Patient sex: F
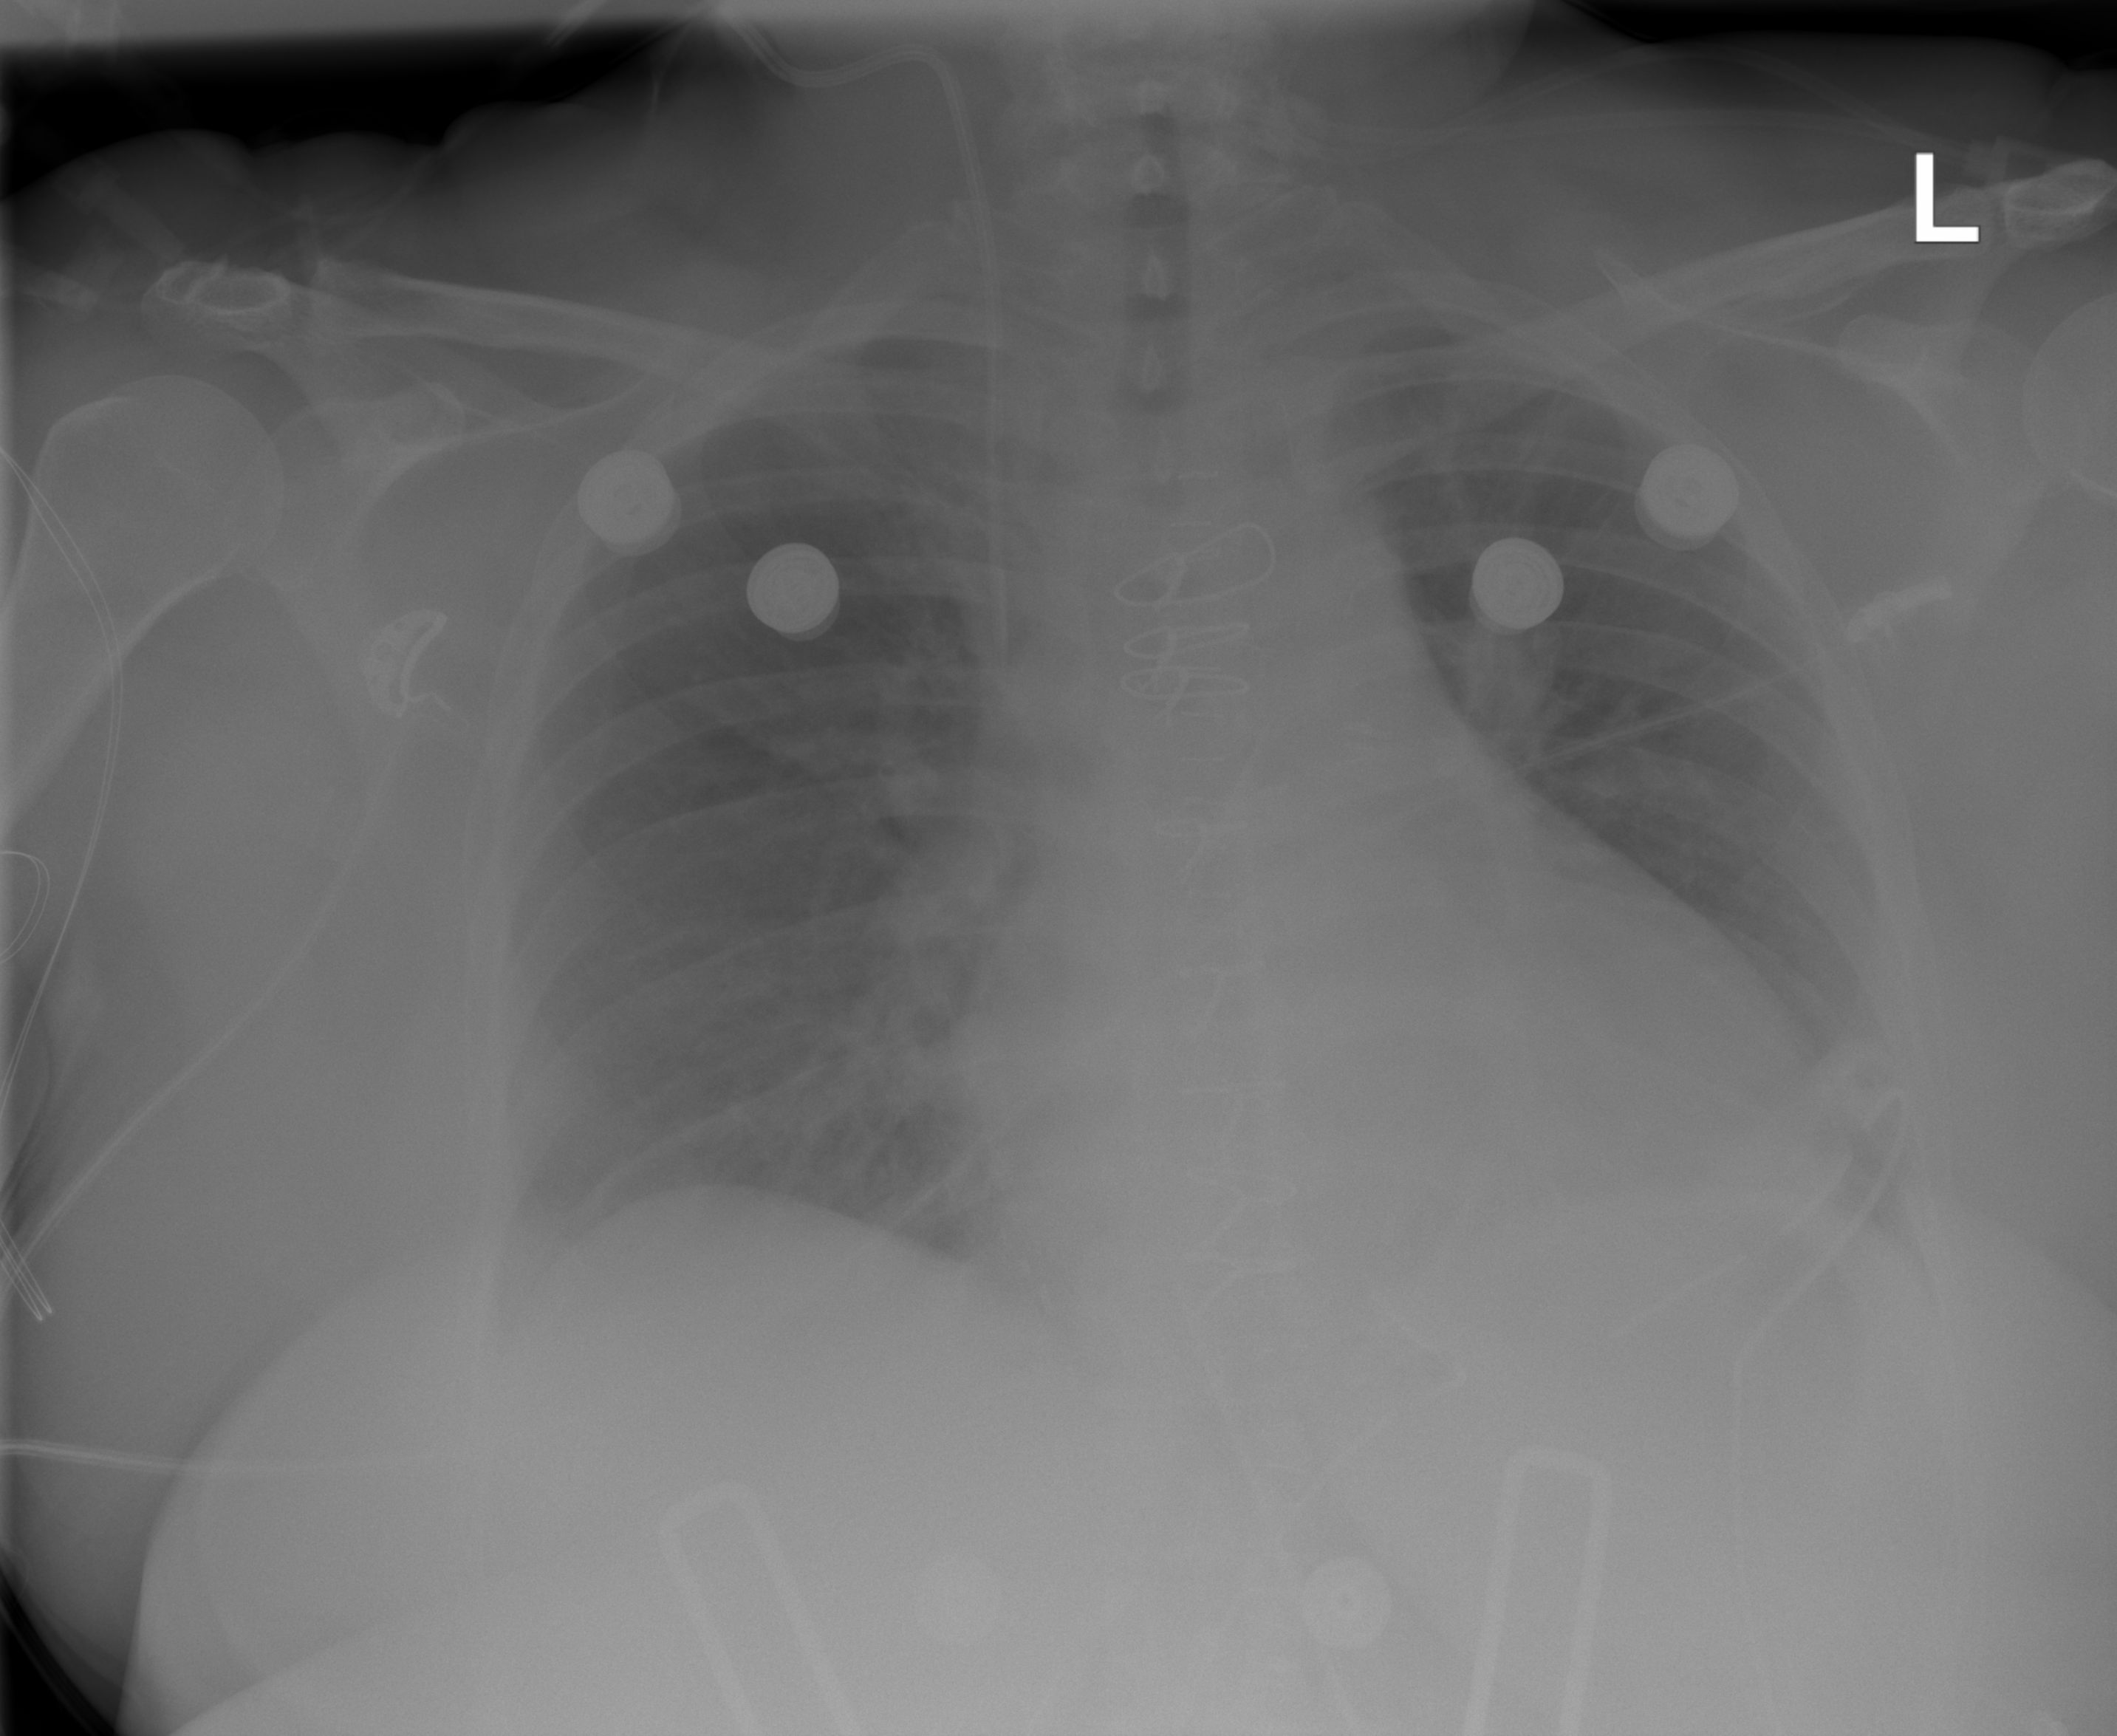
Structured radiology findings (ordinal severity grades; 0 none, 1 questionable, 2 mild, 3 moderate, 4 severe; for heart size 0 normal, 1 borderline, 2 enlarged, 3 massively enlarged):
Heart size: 2
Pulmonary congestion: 3
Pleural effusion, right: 0
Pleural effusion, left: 0
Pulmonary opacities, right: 0
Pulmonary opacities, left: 0
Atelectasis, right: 0
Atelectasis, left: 0